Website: crate-barrel
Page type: review-order
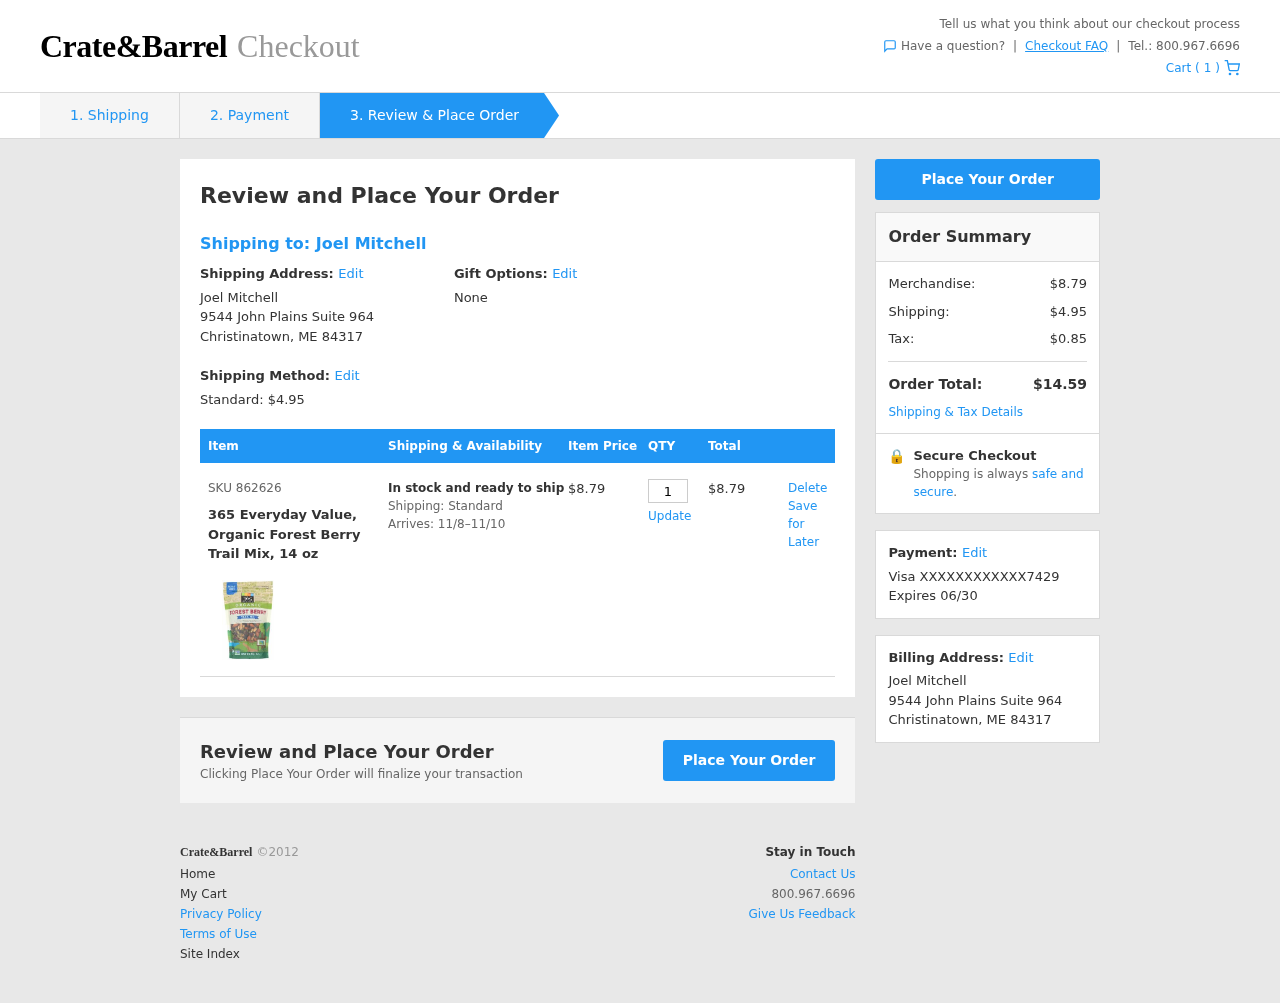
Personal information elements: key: PII_CARD_LAST4
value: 7429
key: PII_CARD_TYPE
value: Visa
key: PII_FULLNAME
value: Joel Mitchell
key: PII_FULLNAME2
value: Joel Mitchell
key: PII_STREET
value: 9544 John Plains Suite 964
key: PII_CITY2
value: Christinatown
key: PII_STATE_ABBR2
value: ME
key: PII_POSTCODE
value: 84317
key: PII_POSTCODE_FULL
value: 84317
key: PII_POSTCODE_NUMERIC
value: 84317
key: PII_CARD_EXPIRY
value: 06/30
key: PII_FULLNAME3
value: Joel Mitchell
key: PII_CITY3
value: Christinatown
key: PII_STATE_ABBR3
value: ME
Product elements: key: PRODUCT1_NAME
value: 365 Everyday Value, Organic Forest Berry Trail Mix, 14 oz
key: PRODUCT1_PRICE
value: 8.79
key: PRODUCT1_QUANTITY
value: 1
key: PRODUCT1_SKU
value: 862626
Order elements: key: ORDER_NUM_ITEMS
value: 1
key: ORDER_SHIPPING_COST
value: $4.95
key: ORDER_DELIVERY_DATE
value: Arrives: 11/8–11/10
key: ORDER_SUBTOTAL
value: $8.79
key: ORDER_SUBTOTAL2
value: $8.79
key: ORDER_SHIPPING_COST2
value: $4.95
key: ORDER_TAX
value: $0.85
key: ORDER_TOTAL
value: $14.59